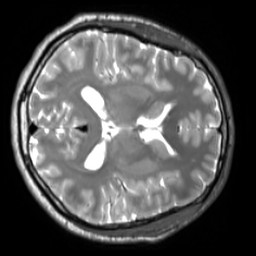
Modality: T2w
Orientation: axial
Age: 40
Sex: male
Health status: ill
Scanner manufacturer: siemens
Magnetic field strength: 3 T
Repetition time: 2.8 s
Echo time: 0.326 s